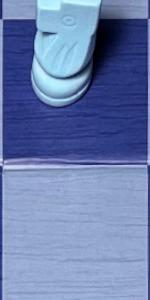
Label: Empty